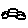
Label: car